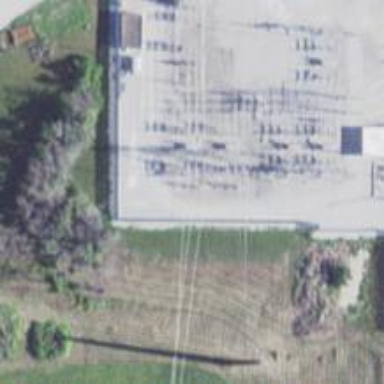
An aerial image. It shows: Switch used for power control.